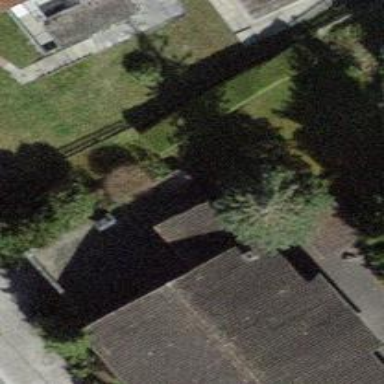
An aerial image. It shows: Building with tile roof.